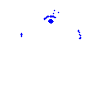
Particle: kaon